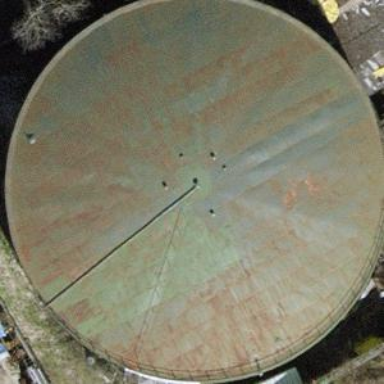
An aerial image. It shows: Storage tank created as man-made structure.